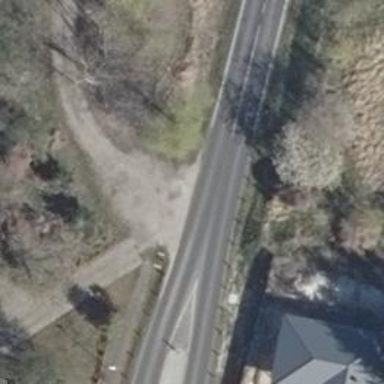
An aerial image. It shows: Secondary road with asphalt surface.